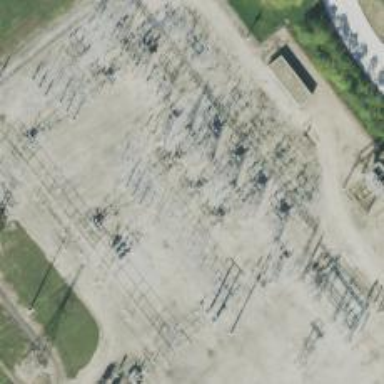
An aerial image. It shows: Switch used for power control.